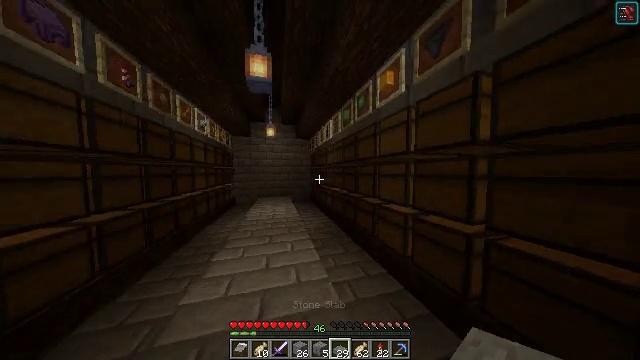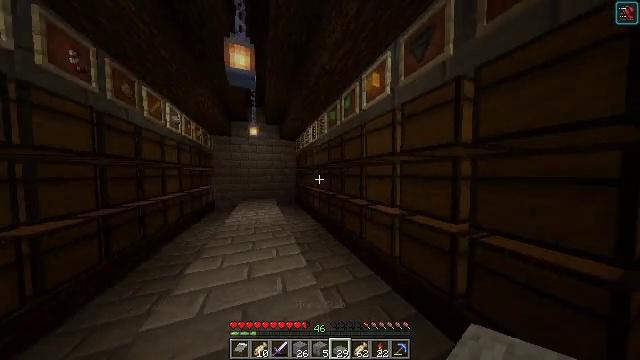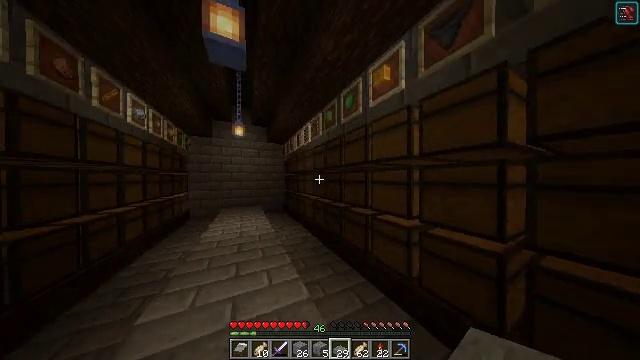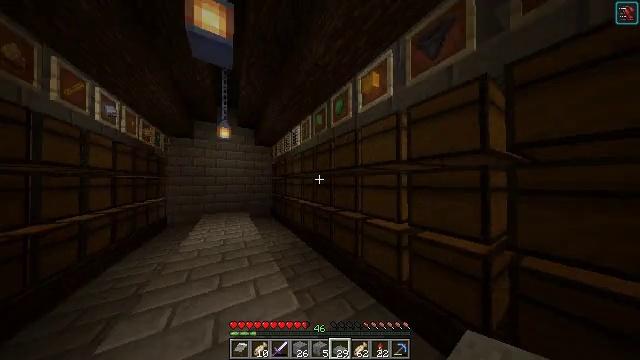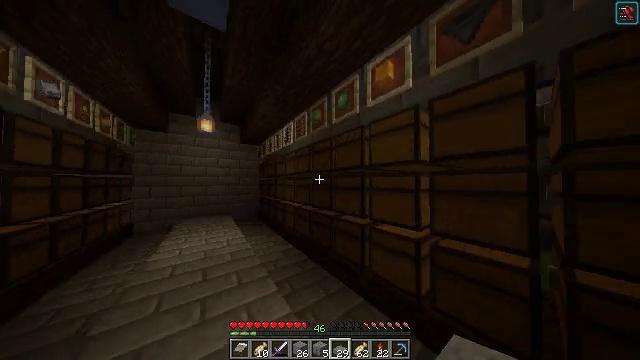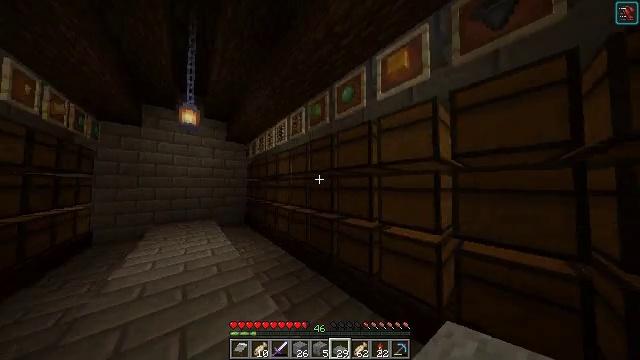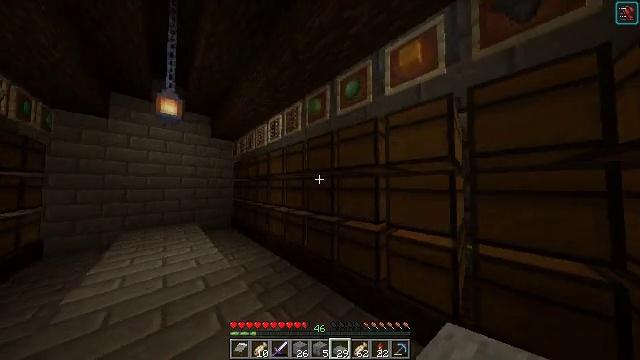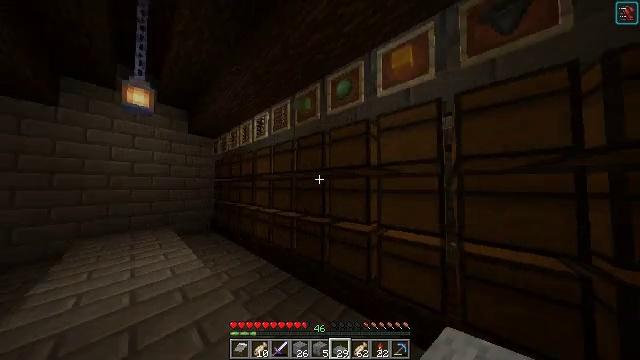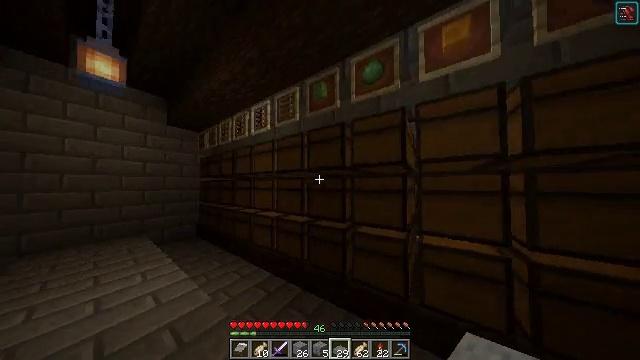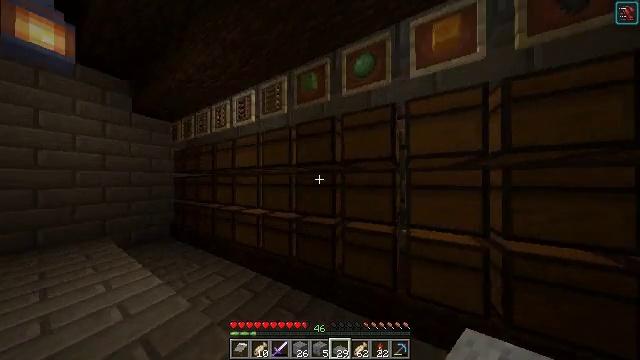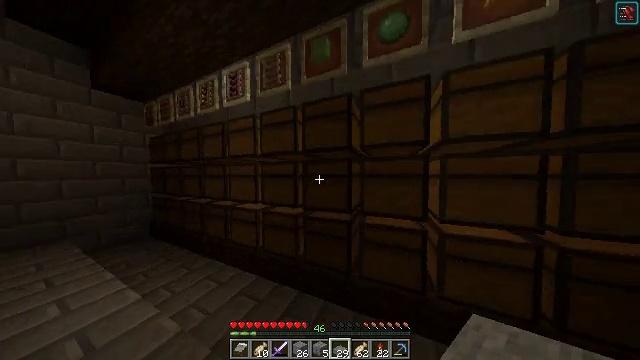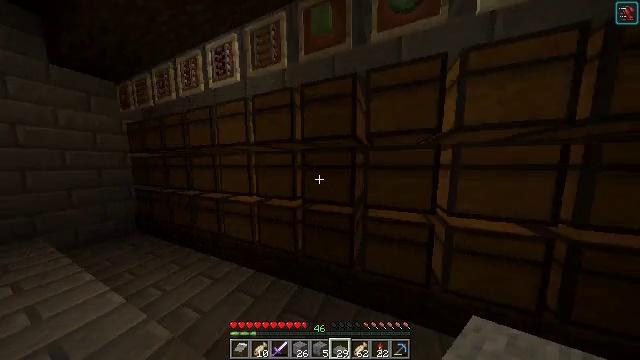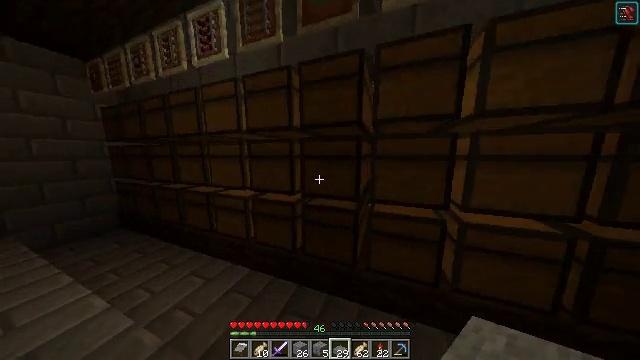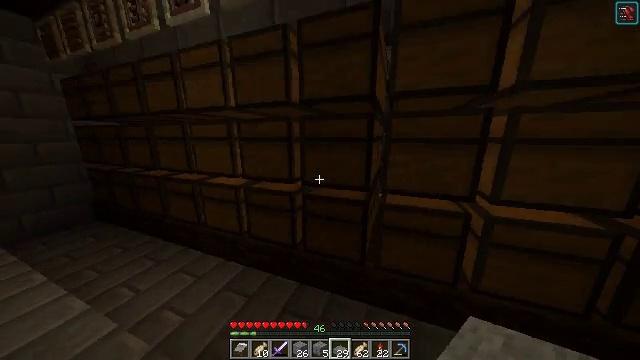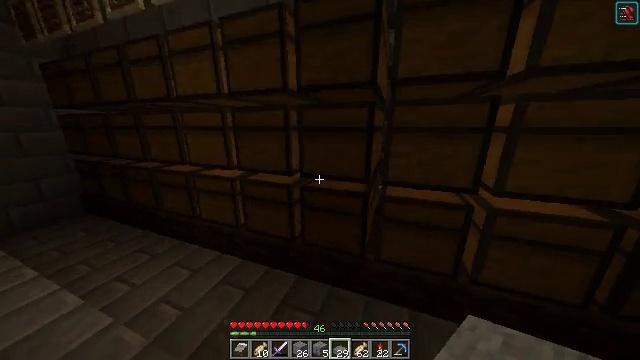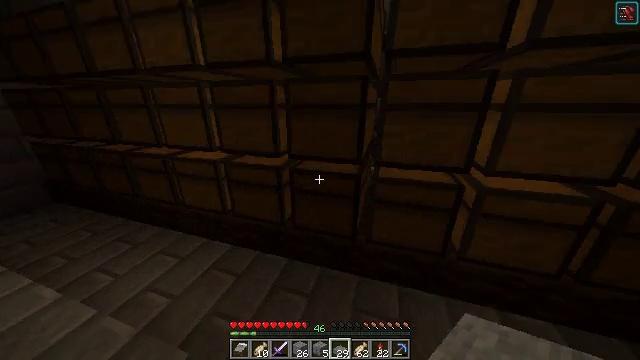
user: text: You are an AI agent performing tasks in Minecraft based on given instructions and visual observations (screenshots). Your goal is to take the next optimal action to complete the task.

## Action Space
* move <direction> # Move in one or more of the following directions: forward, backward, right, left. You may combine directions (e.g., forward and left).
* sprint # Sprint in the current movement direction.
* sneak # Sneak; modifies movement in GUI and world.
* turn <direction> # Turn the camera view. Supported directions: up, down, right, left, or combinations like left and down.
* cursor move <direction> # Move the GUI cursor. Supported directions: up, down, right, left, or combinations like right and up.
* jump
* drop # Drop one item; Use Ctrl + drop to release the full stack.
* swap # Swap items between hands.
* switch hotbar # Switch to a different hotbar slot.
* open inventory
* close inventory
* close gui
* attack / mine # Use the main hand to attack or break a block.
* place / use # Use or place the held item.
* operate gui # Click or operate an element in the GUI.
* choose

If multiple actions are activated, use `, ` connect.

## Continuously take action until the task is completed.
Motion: motion action
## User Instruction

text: Interact with the crafting table to create a slime block.
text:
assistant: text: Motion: move forward and move left, turn right
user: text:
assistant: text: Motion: move forward and move left, turn right and up
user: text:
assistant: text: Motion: move forward and move left, turn right and up
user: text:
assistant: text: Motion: move forward and move left, turn right
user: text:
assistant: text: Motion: move forward and move left, turn right
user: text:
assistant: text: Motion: move forward and move left, turn right
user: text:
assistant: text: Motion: move forward and move left, turn right
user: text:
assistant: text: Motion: move forward and move left, turn right
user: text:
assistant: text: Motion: move forward and move left, turn right and down
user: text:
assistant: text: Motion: move forward, turn right and down
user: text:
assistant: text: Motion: turn right and down
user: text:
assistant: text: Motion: turn down
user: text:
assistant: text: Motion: turn down
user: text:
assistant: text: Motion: turn down
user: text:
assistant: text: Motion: turn right and down
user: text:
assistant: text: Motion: turn right and down
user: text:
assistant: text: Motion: use / place
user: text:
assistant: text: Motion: use / place
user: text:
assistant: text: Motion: no_op
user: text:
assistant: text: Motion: no_op
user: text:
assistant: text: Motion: no_op
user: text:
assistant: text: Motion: open gui
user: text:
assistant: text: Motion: no_op
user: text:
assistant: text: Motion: no_op
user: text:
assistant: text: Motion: no_op
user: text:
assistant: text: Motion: cursor move up
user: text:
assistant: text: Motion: cursor move up
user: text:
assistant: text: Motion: cursor move up
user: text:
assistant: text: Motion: cursor move right and up
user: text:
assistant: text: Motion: cursor move right and up